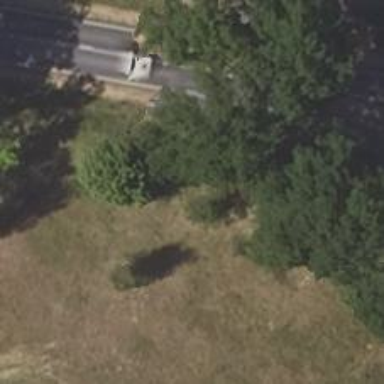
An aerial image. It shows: Historic railway spur bridge.